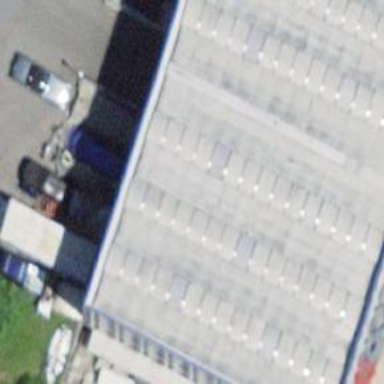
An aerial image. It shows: Industrial building.